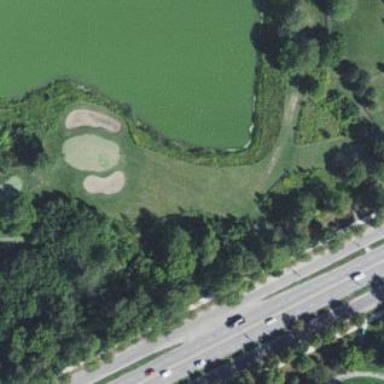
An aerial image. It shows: Golf fairway surrounded by grass.